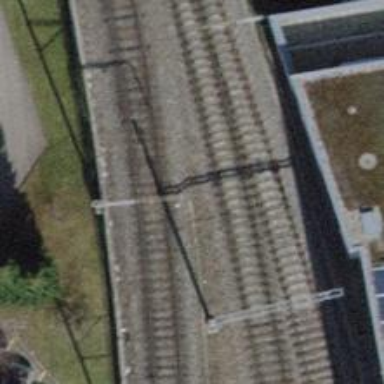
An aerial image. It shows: Single-track railway with electrified contact lines.